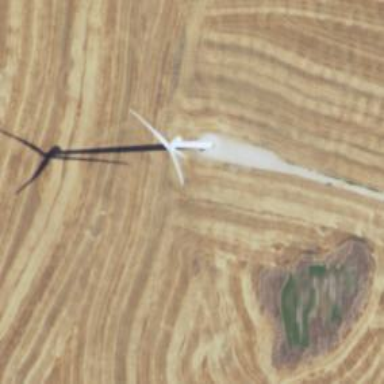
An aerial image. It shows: Wind generator with horizontal axis. The generator is wind turbine.